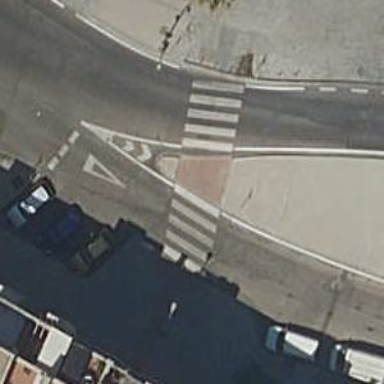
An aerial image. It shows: Marked crossing with zebra stripes on the road.